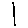
Label: line